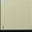
Piece: xx